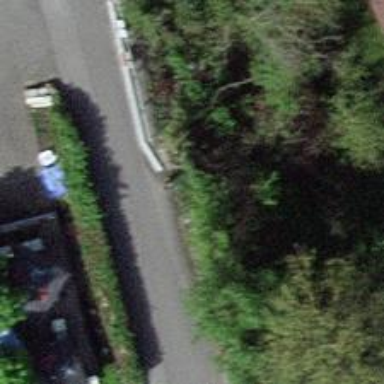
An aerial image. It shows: Bollard barrier.